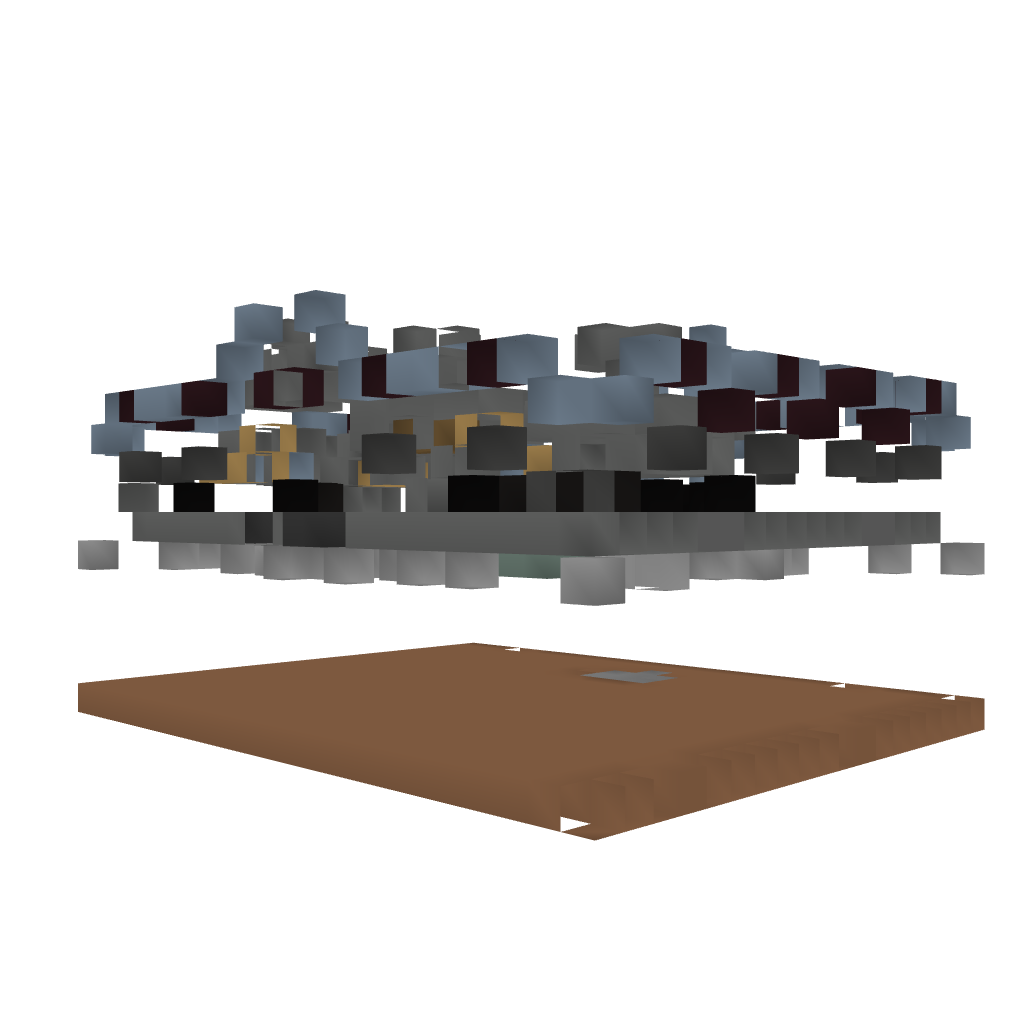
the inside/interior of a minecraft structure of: Evil Park